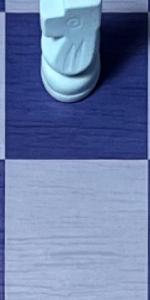
Label: Empty